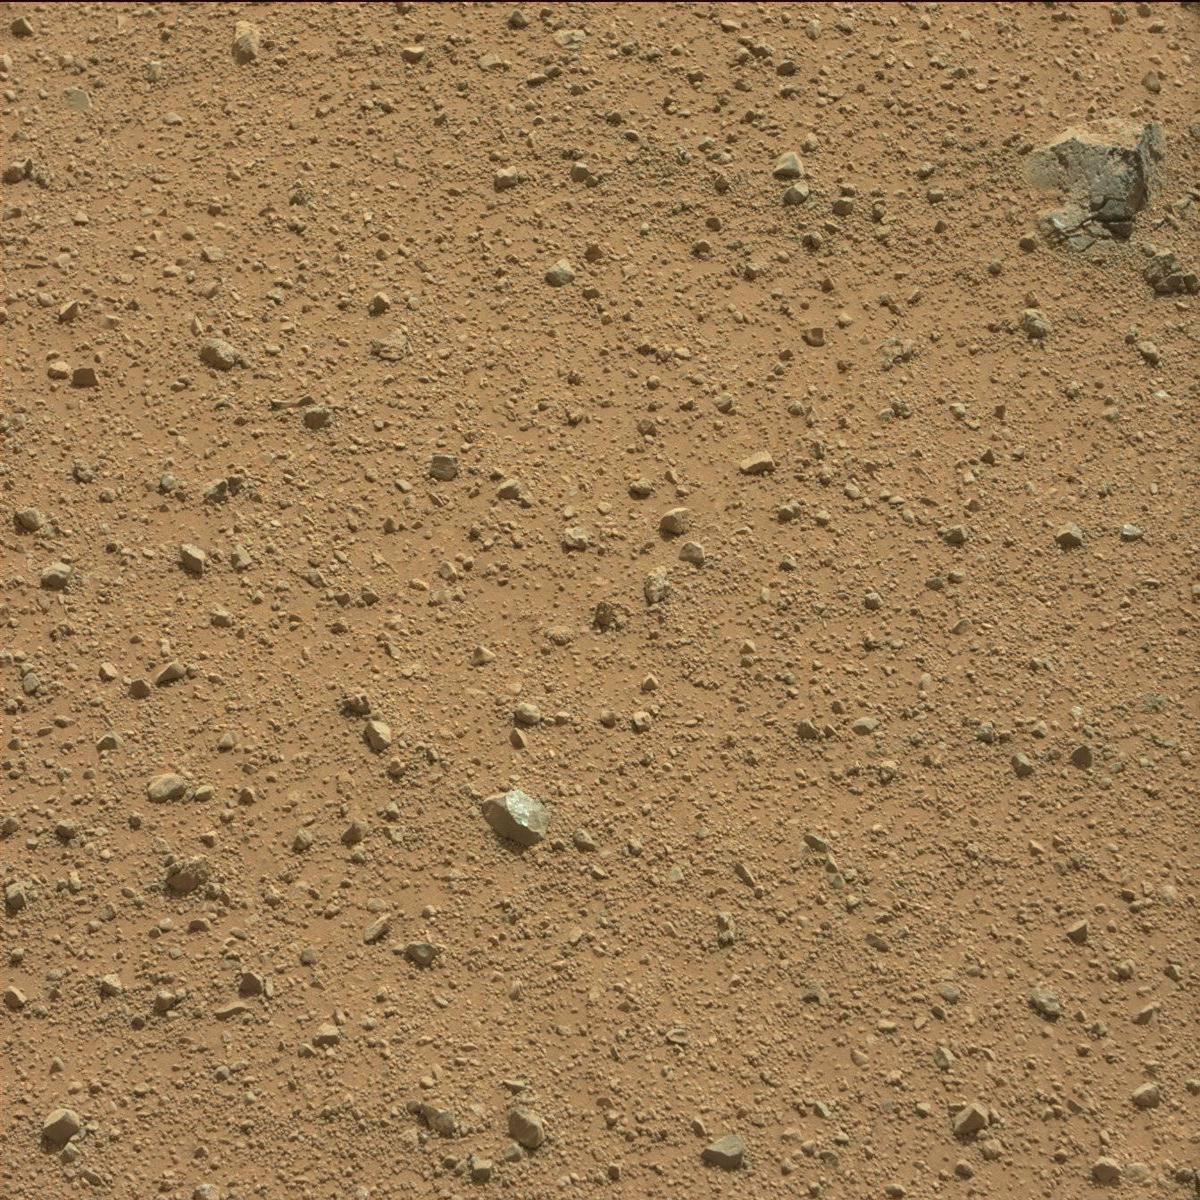
Terrain classes present: Bedrock, Rock, Sand / Soil